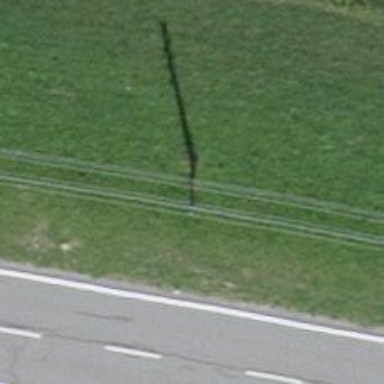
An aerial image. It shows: Power pole.